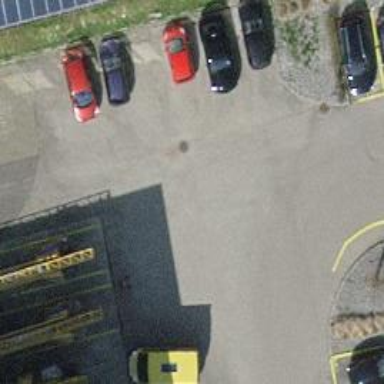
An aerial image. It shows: Road serving as parking aisle.